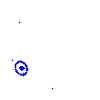
Particle: pion